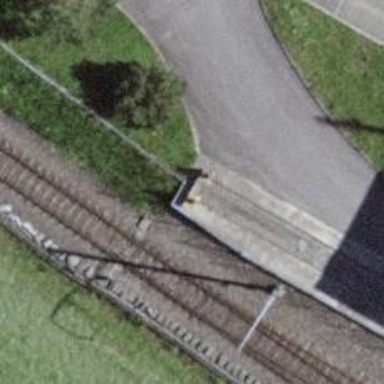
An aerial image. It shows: Railway buffer stop.